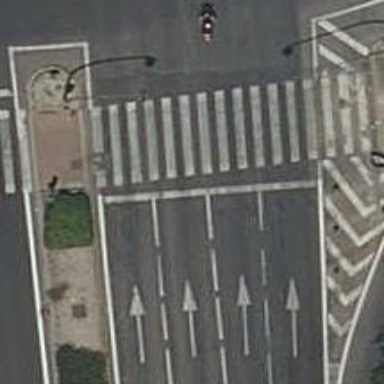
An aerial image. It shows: Road with traffic signals.